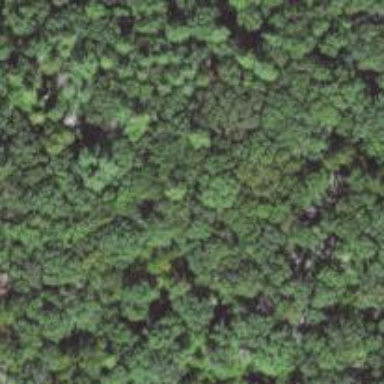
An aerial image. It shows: Woodland with needle-leaved trees.